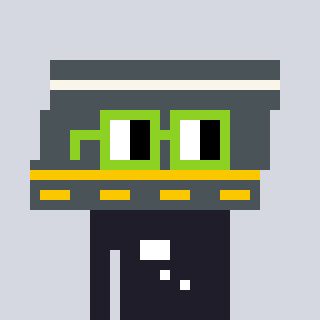
a pixel art character with square light green glasses, a road-shaped head and a grayscale-colored body on a cool background